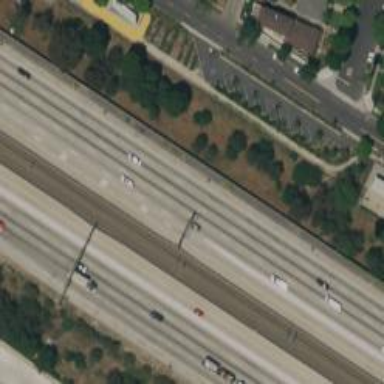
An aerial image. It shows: Motorway.